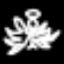
Label: angel